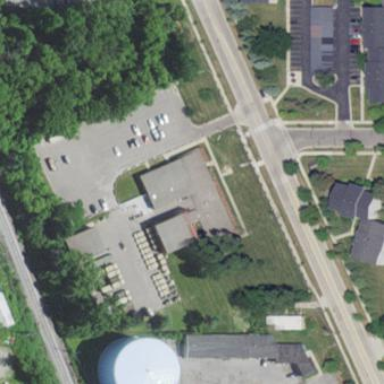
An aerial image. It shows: Military armory building.